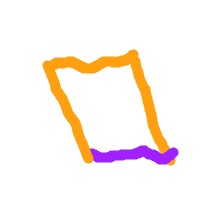
Shape: parallelogram